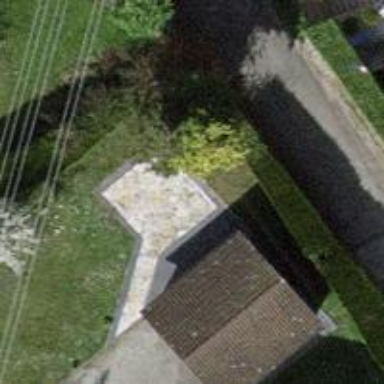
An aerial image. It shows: Garage.